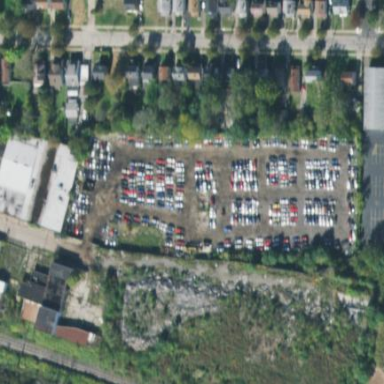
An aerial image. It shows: Industrial area with auto wrecker activities.